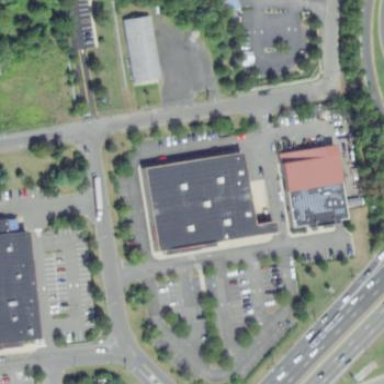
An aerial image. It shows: Retail building.